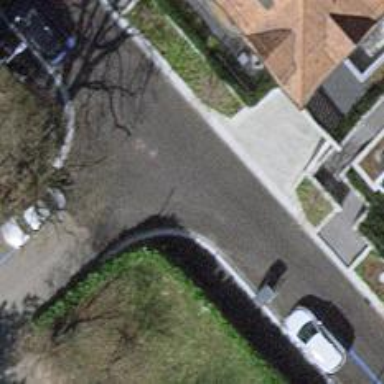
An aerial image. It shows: Residential road with asphalt surface and sidewalk on the left side.